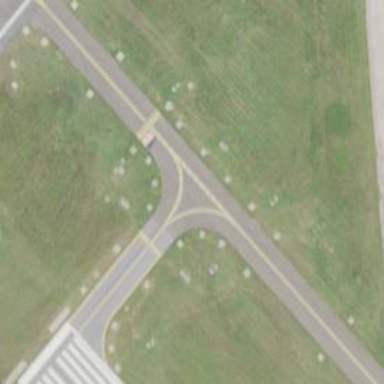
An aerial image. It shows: Image of taxiway at airport.